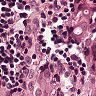
Metastatic tissue present: yes